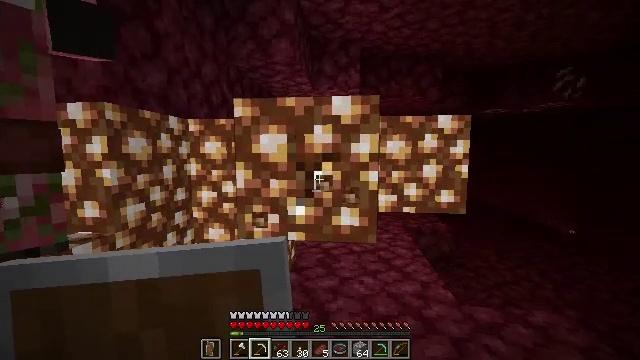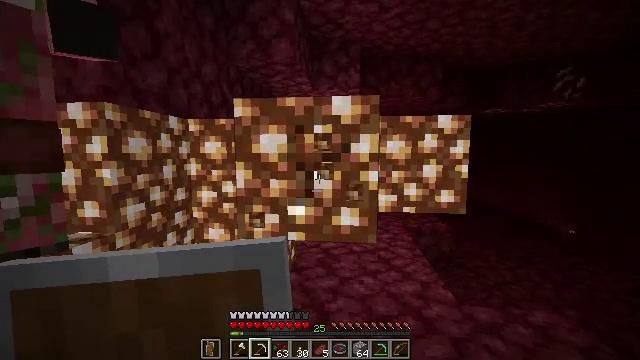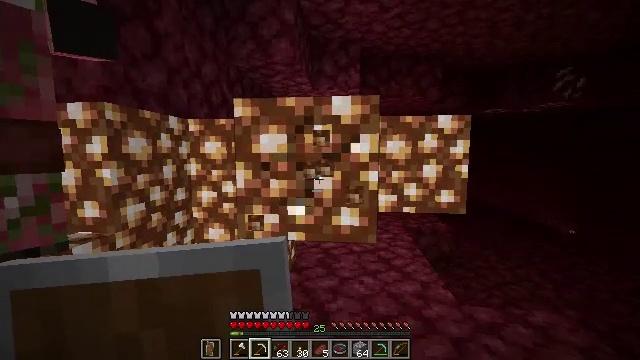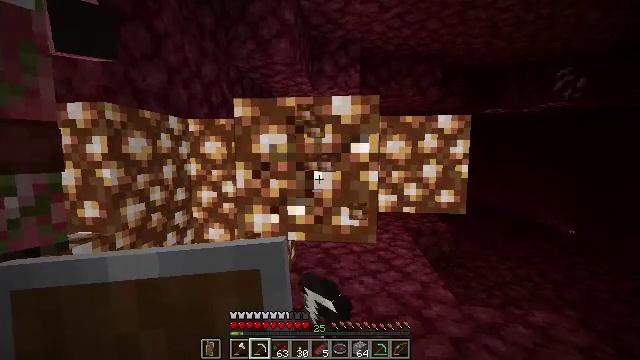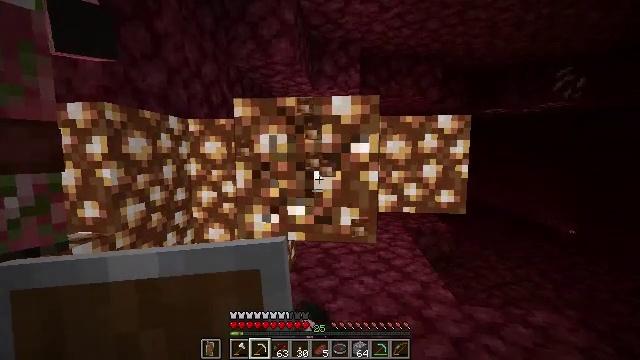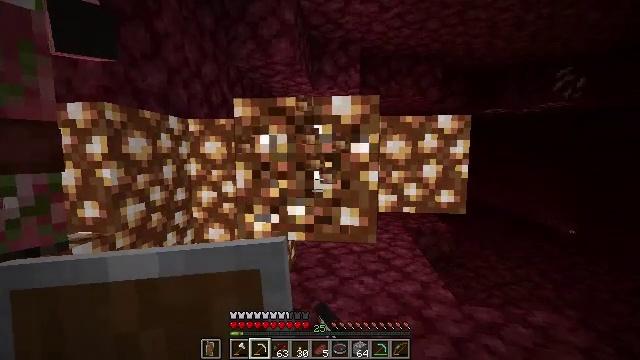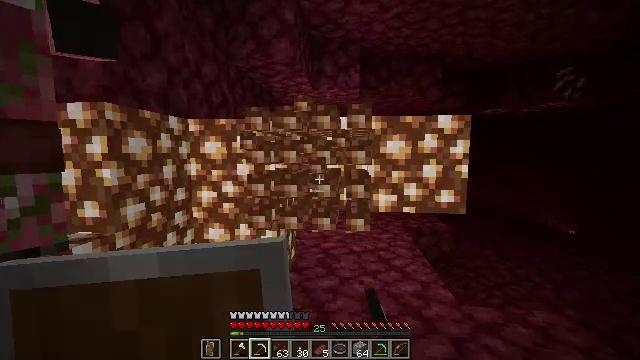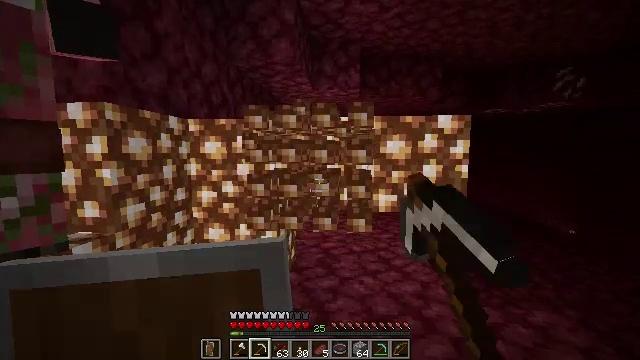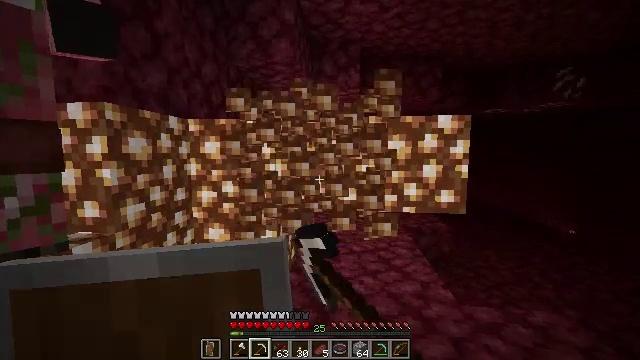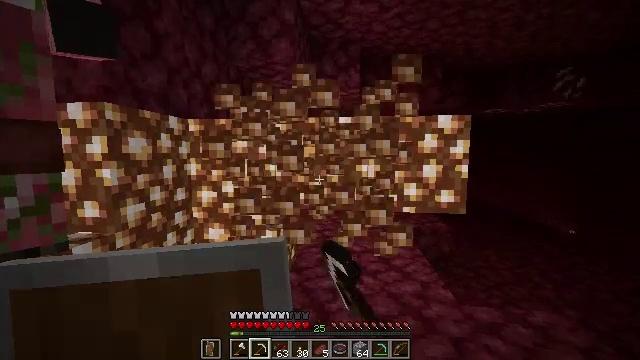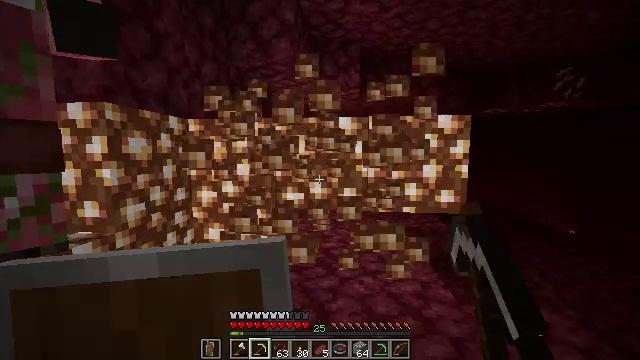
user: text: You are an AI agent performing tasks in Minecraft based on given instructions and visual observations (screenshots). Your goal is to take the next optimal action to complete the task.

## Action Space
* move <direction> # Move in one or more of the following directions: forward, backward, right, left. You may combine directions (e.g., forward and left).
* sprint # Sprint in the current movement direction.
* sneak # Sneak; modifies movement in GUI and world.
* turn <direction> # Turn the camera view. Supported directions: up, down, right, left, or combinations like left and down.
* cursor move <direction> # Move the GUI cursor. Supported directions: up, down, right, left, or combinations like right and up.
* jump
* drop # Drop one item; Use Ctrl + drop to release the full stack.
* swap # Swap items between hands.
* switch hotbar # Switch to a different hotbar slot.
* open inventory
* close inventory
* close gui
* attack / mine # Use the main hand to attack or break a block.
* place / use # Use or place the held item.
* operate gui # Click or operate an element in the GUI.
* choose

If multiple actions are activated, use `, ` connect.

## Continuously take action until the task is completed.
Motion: motion action
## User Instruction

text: Break the glowstone to gather its dust.
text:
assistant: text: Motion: attack / mine
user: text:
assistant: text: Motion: attack / mine
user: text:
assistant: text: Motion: attack / mine
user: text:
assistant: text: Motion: attack / mine
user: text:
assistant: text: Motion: attack / mine
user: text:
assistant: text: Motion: attack / mine
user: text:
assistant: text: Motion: attack / mine
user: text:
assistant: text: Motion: attack / mine
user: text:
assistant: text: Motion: attack / mine
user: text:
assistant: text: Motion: attack / mine
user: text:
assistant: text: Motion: attack / mine